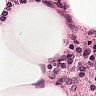
Metastatic tissue present: no